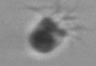
Label: Balanion